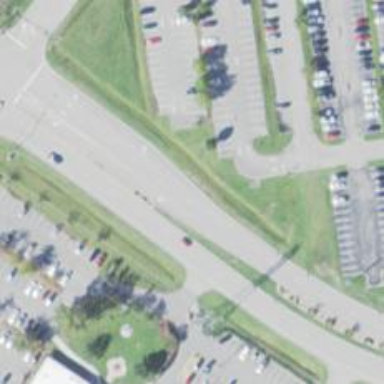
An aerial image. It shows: Tertiary road.